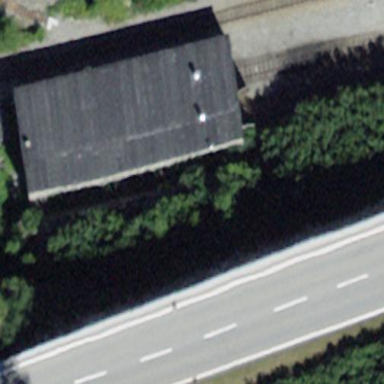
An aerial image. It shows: Engine shed building located near railway.